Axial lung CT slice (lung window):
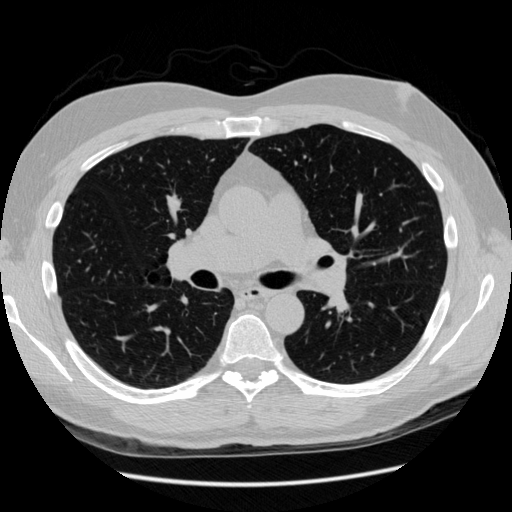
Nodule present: no